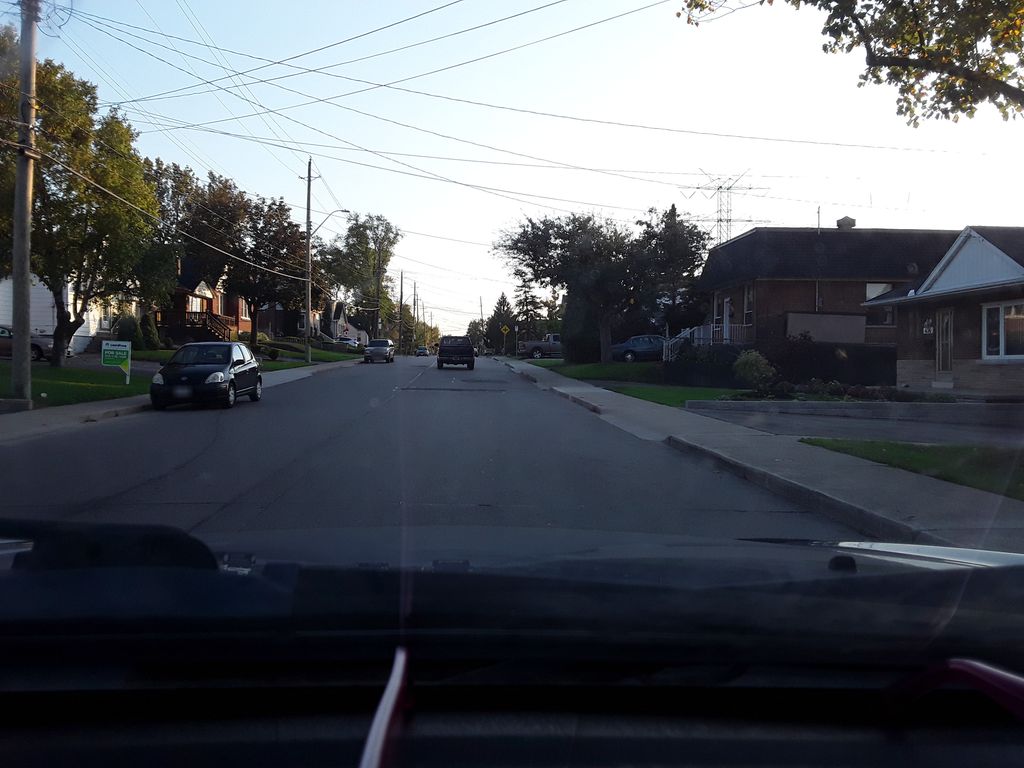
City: hamilton